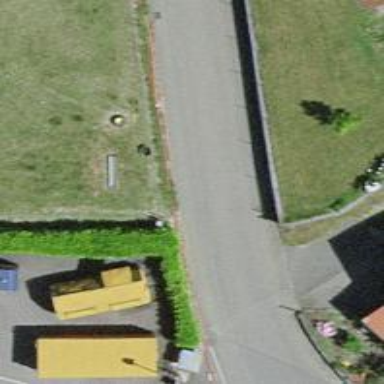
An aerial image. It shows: Hedge acting as barrier.